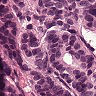
Metastatic tissue present: yes